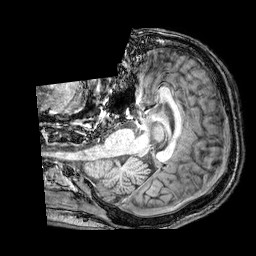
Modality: T1w
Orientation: axial
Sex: male
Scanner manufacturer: philips
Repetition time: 0.0083 s
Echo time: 0.00381 s